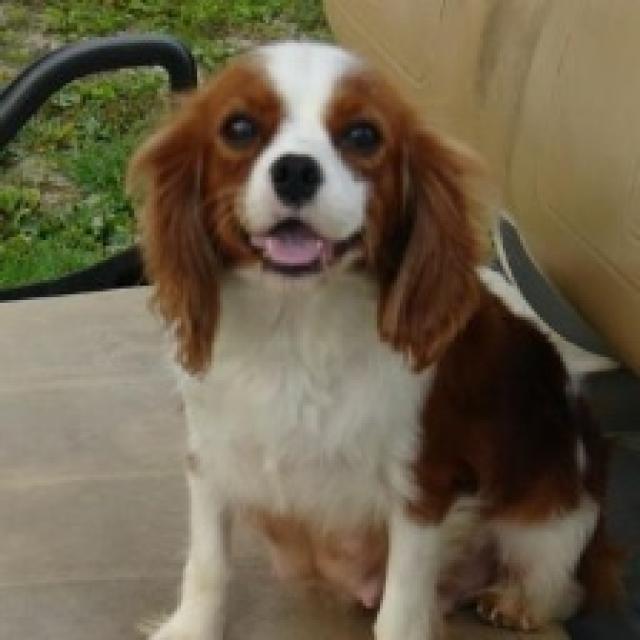
Healthy canine skin — no visible lesions, inflammation, or abnormalities. The skin and coat appear normal.